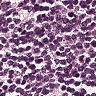
Metastatic tissue present: no